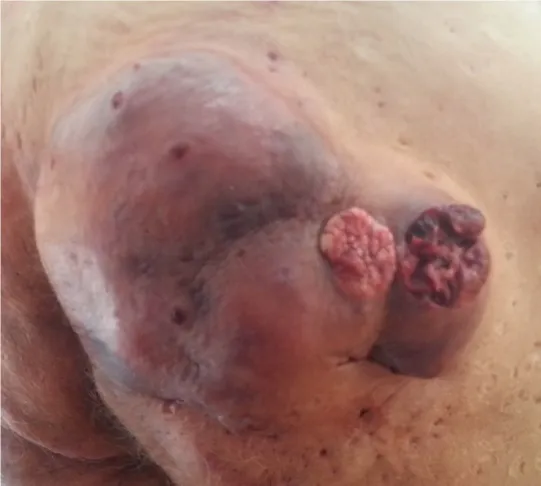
Clinical aspect of the tumors on the right buttock.
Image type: medical_photograph (other_medical_photograph)